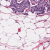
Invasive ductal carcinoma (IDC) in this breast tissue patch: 1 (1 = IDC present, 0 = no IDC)